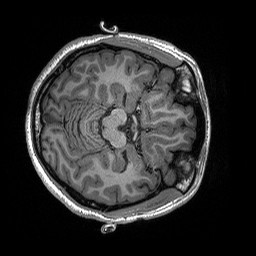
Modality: T1w
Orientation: axial
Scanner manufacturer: siemens
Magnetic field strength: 3 T
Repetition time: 2.3 s
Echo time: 0.00294 s